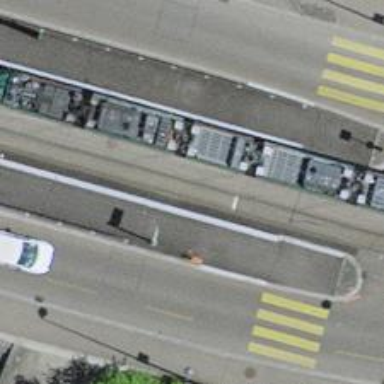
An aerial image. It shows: Tram stop with public transport connection.